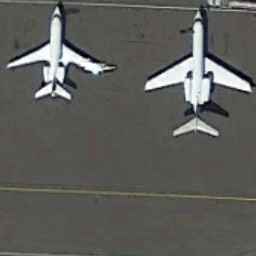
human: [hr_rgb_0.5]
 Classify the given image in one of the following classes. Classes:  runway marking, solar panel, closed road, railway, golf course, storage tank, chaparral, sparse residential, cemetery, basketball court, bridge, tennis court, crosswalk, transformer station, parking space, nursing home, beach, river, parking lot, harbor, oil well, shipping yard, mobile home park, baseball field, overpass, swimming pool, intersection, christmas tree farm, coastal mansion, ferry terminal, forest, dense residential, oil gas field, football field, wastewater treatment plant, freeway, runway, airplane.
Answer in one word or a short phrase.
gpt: airplane